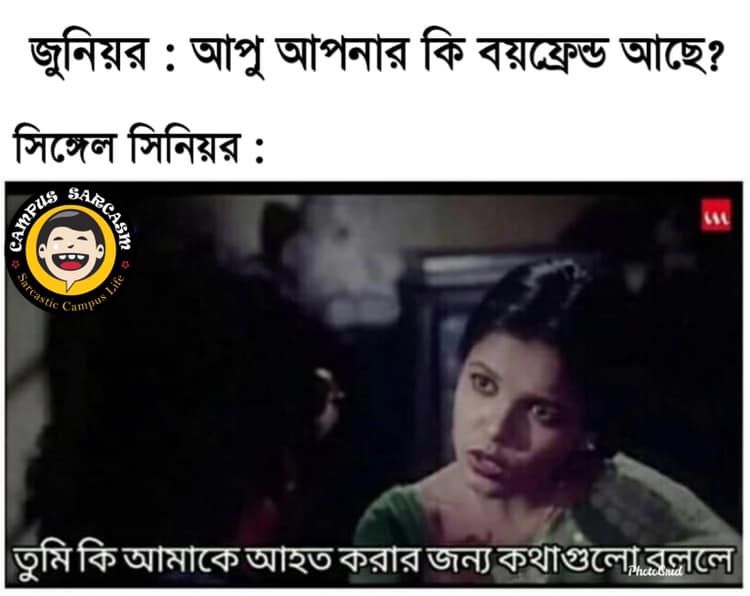
Caption: জুনিয়র : আপু আপনার কি বয়ফ্রেন্ড আছে ?    সিঙ্গেল সিনিয়র :  তুমি কি আমাকে আহত করার জন্য কথাগুলো বললে
Label: non-hate